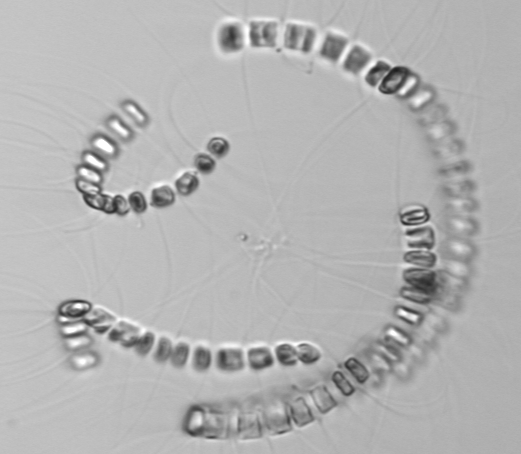
Label: Chaetoceros_socialis